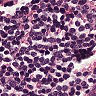
Metastatic tissue present: no